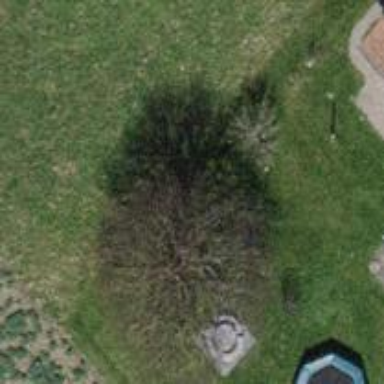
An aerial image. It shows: Beautiful tree in nature.